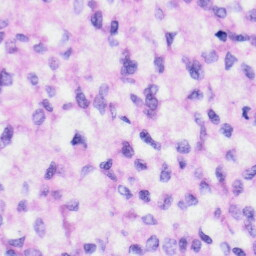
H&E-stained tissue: Liver